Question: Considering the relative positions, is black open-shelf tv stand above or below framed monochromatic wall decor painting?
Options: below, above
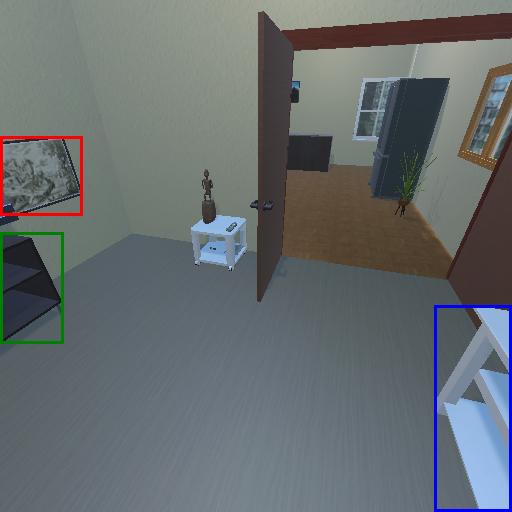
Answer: below